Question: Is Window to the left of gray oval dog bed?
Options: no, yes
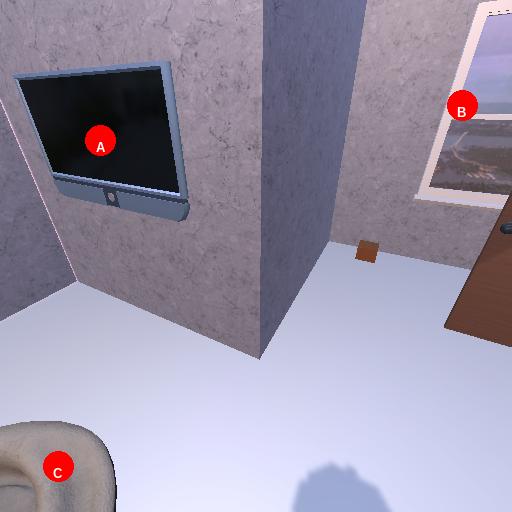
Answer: no